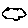
Label: cloud